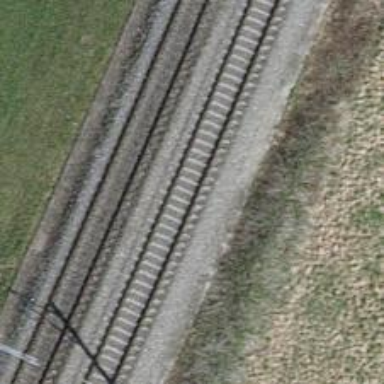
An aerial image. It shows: Single-track electrified railway with contact line.